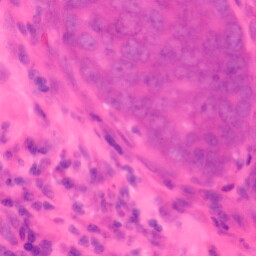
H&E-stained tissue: Colon